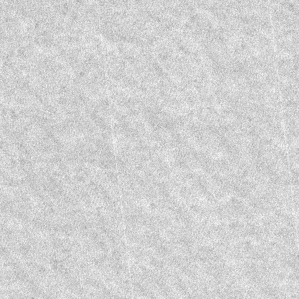
Label: frost